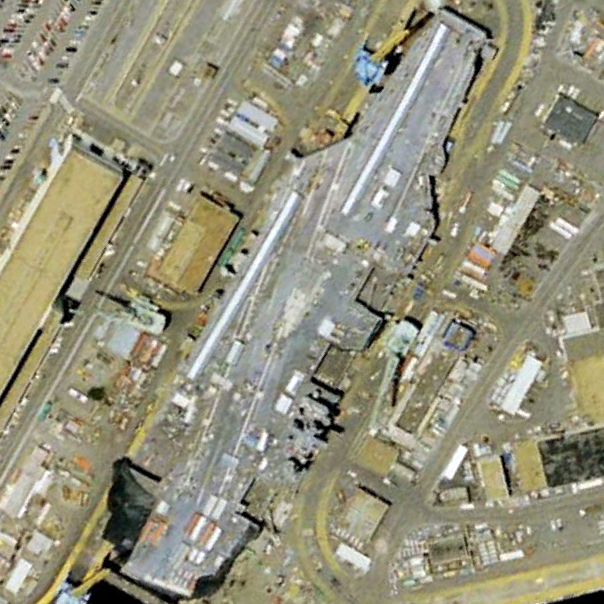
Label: aircraft_carrier